Interaction volume radius: 10 \u00c5
Interaction volume height: 10 \u00c5
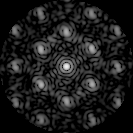
Disorder parameter: 0.4232